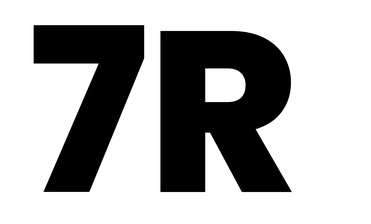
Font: Poppins-ExtraBold